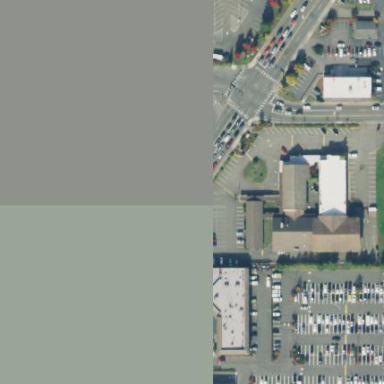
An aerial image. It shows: Retail area.